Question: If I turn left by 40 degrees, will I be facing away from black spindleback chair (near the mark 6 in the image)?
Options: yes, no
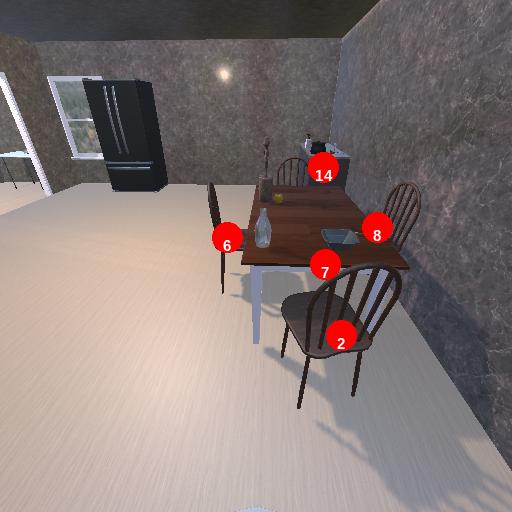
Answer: yes